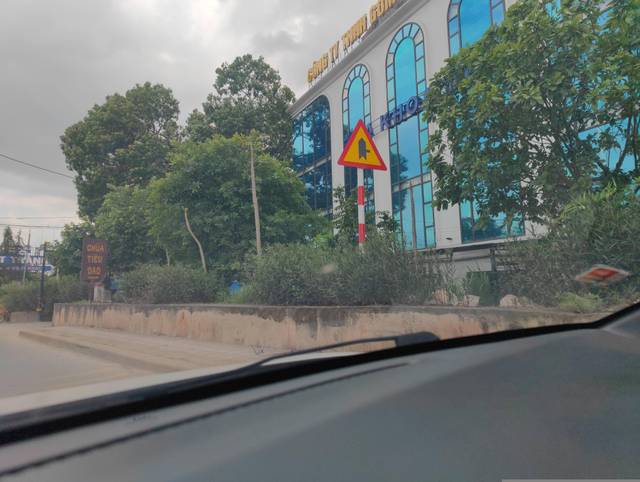
Region: Vietnam
Coordinates: 20.981, 105.92